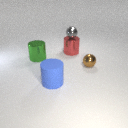
small gray metal sphere above large red metal cylinder